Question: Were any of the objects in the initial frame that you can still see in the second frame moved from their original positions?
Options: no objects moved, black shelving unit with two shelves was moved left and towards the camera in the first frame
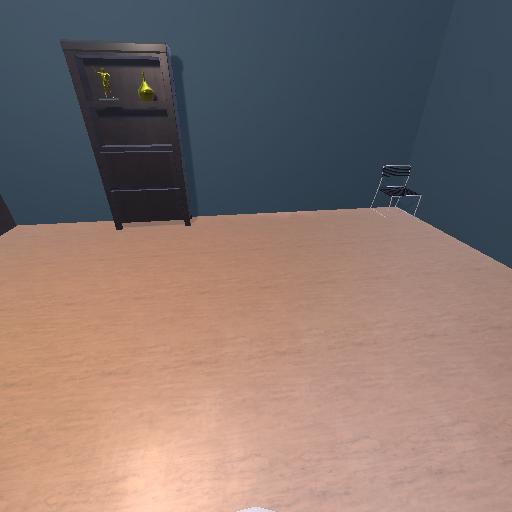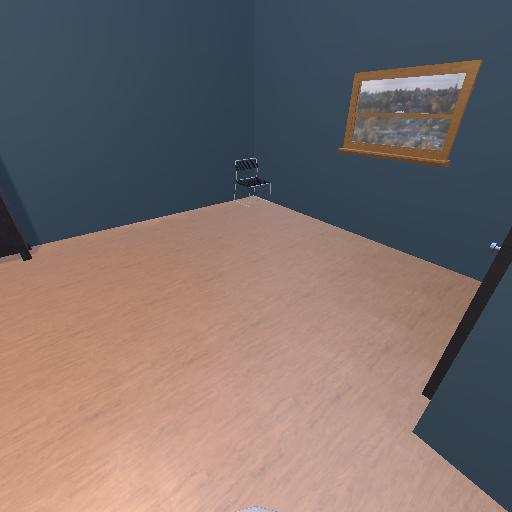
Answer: no objects moved